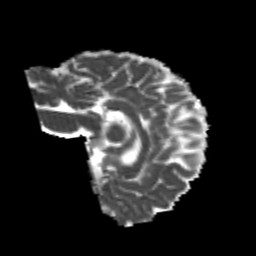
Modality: MD
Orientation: sagittal
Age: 22
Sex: female
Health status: healthy
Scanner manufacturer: philips
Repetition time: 7.39 s
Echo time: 0.08599 s